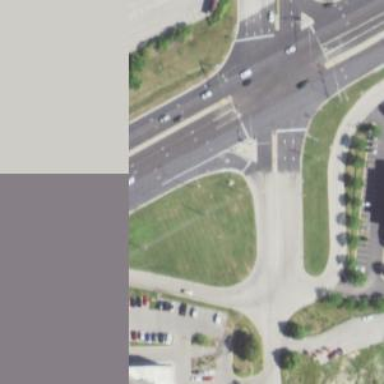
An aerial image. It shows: Primary link road with asphalt surface.